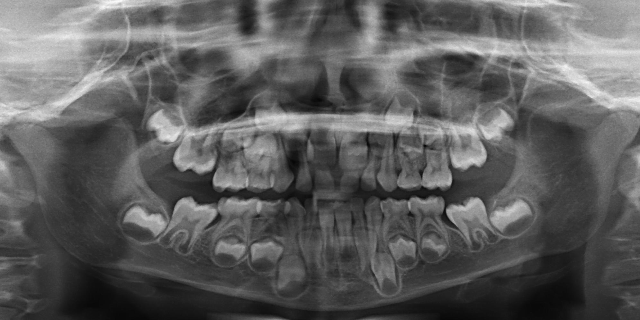
child